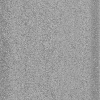
Atmospheric dust classification: dusty